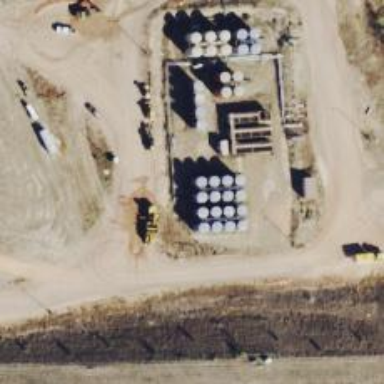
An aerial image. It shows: Storage tank with man-made structure.